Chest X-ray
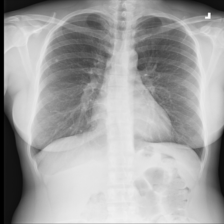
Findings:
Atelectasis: negative
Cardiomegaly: negative
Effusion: negative
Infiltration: negative
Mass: negative
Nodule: negative
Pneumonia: negative
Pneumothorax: negative
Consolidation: negative
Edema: negative
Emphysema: negative
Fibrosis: negative
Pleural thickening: negative
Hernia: negative